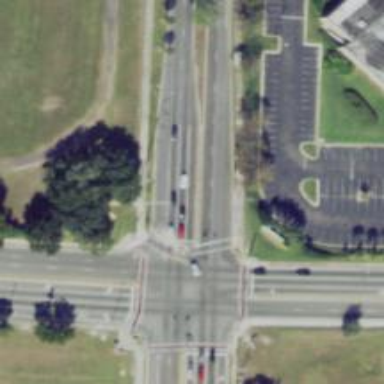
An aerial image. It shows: Marked footway crossing with lines.